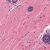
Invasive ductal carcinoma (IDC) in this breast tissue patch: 0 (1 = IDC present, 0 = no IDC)